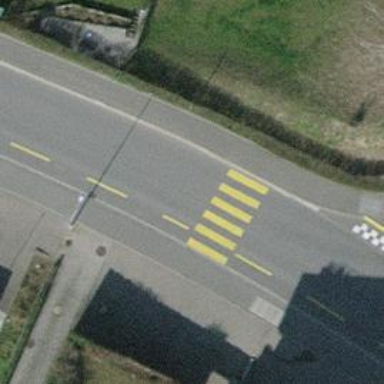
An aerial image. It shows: Marked road crossing.